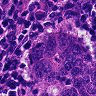
Metastatic tissue present: yes